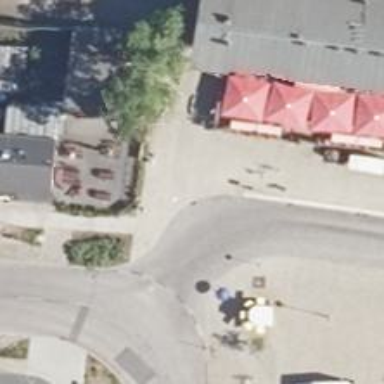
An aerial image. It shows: Footway.